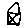
Label: house